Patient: sex M, age 45
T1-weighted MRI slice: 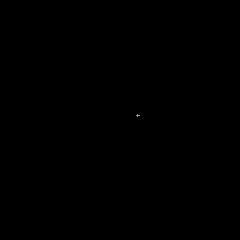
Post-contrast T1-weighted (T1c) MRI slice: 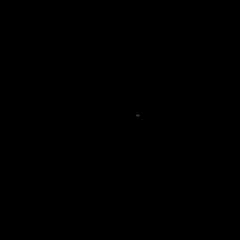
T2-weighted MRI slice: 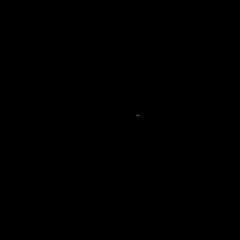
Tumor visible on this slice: no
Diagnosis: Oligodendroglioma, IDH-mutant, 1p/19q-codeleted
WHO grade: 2